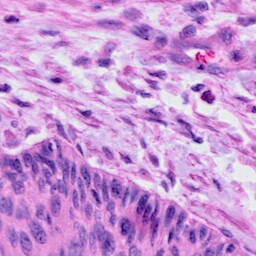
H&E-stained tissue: Cervix